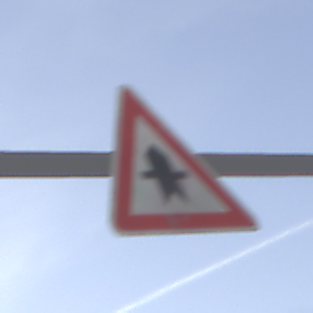
Verkehrszeichen: Vorfahrt
Umgebung: Outdoor, Urban
Tageszeit: SunriseSunset
Wetter: PartlyCloudy
Licht: Natural
Jahreszeit: Autumn
Kontrast: HighContrast